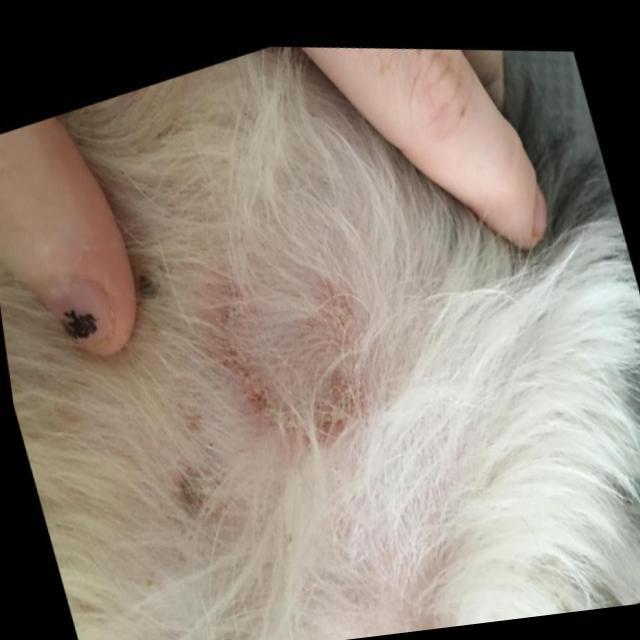
Canine ringworm (Dermatophytosis) — fungal infection caused by Microsporum or Trichophyton. Presents with circular alopecia, scaling, crusting, and broken hairs.